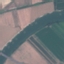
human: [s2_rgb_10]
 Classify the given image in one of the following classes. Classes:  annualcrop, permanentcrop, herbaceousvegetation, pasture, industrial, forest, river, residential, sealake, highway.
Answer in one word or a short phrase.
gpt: River